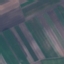
Land use / land cover: AnnualCrop